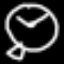
Label: clock